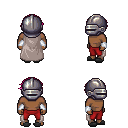
a pixel art fantasy rpg character, male body template, human, dark skin, gray cape, red pants, pink short bangs hairstyle, metal helm, white cloth bracers, gray slippers, four views (front, back, left, right), 2x2 character sprite sheet, small pixel art, hard edges, no anti-aliasing